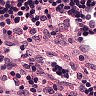
Metastatic tissue present: no